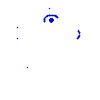
Particle: proton